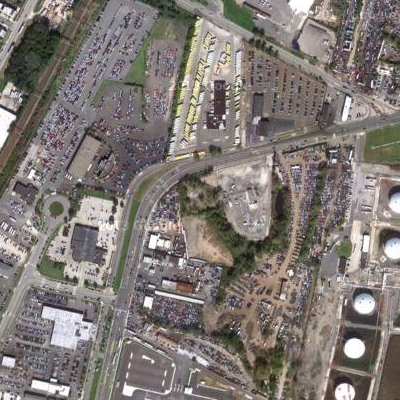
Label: gParking